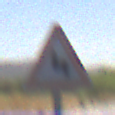
Verkehrszeichen: DoppelkurveZunaechstLinks
Umgebung: Roofed, Underpass
Tageszeit: Midday
Wetter: Clear
Licht: Natural
Jahreszeit: NotSpecified
Kontrast: LowContrast